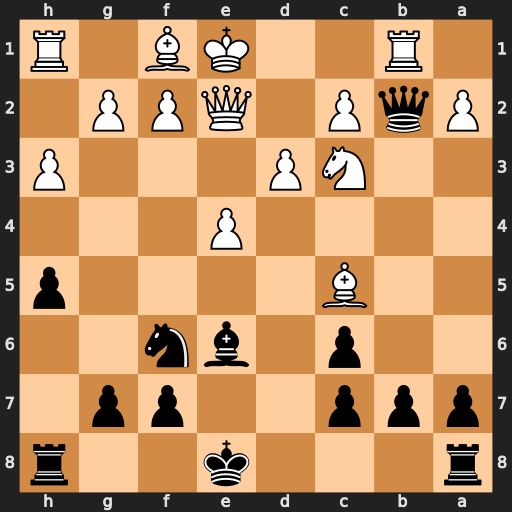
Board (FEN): r3k2r/ppp2pp1/2p1bn2/2B4p/4P3/2NP3P/PqP1QPP1/1R2KB1R
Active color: b
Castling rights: Kkq
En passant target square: -
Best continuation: Qxc3+ Qd2 Qxc5